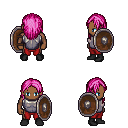
a pixel art fantasy rpg character, male body template, human, dark skin, steel chest armor, red pants, pink long hairstyle, bracelets, black shoes, shield, four views (front, back, left, right), 2x2 character sprite sheet, small pixel art, hard edges, no anti-aliasing